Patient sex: M
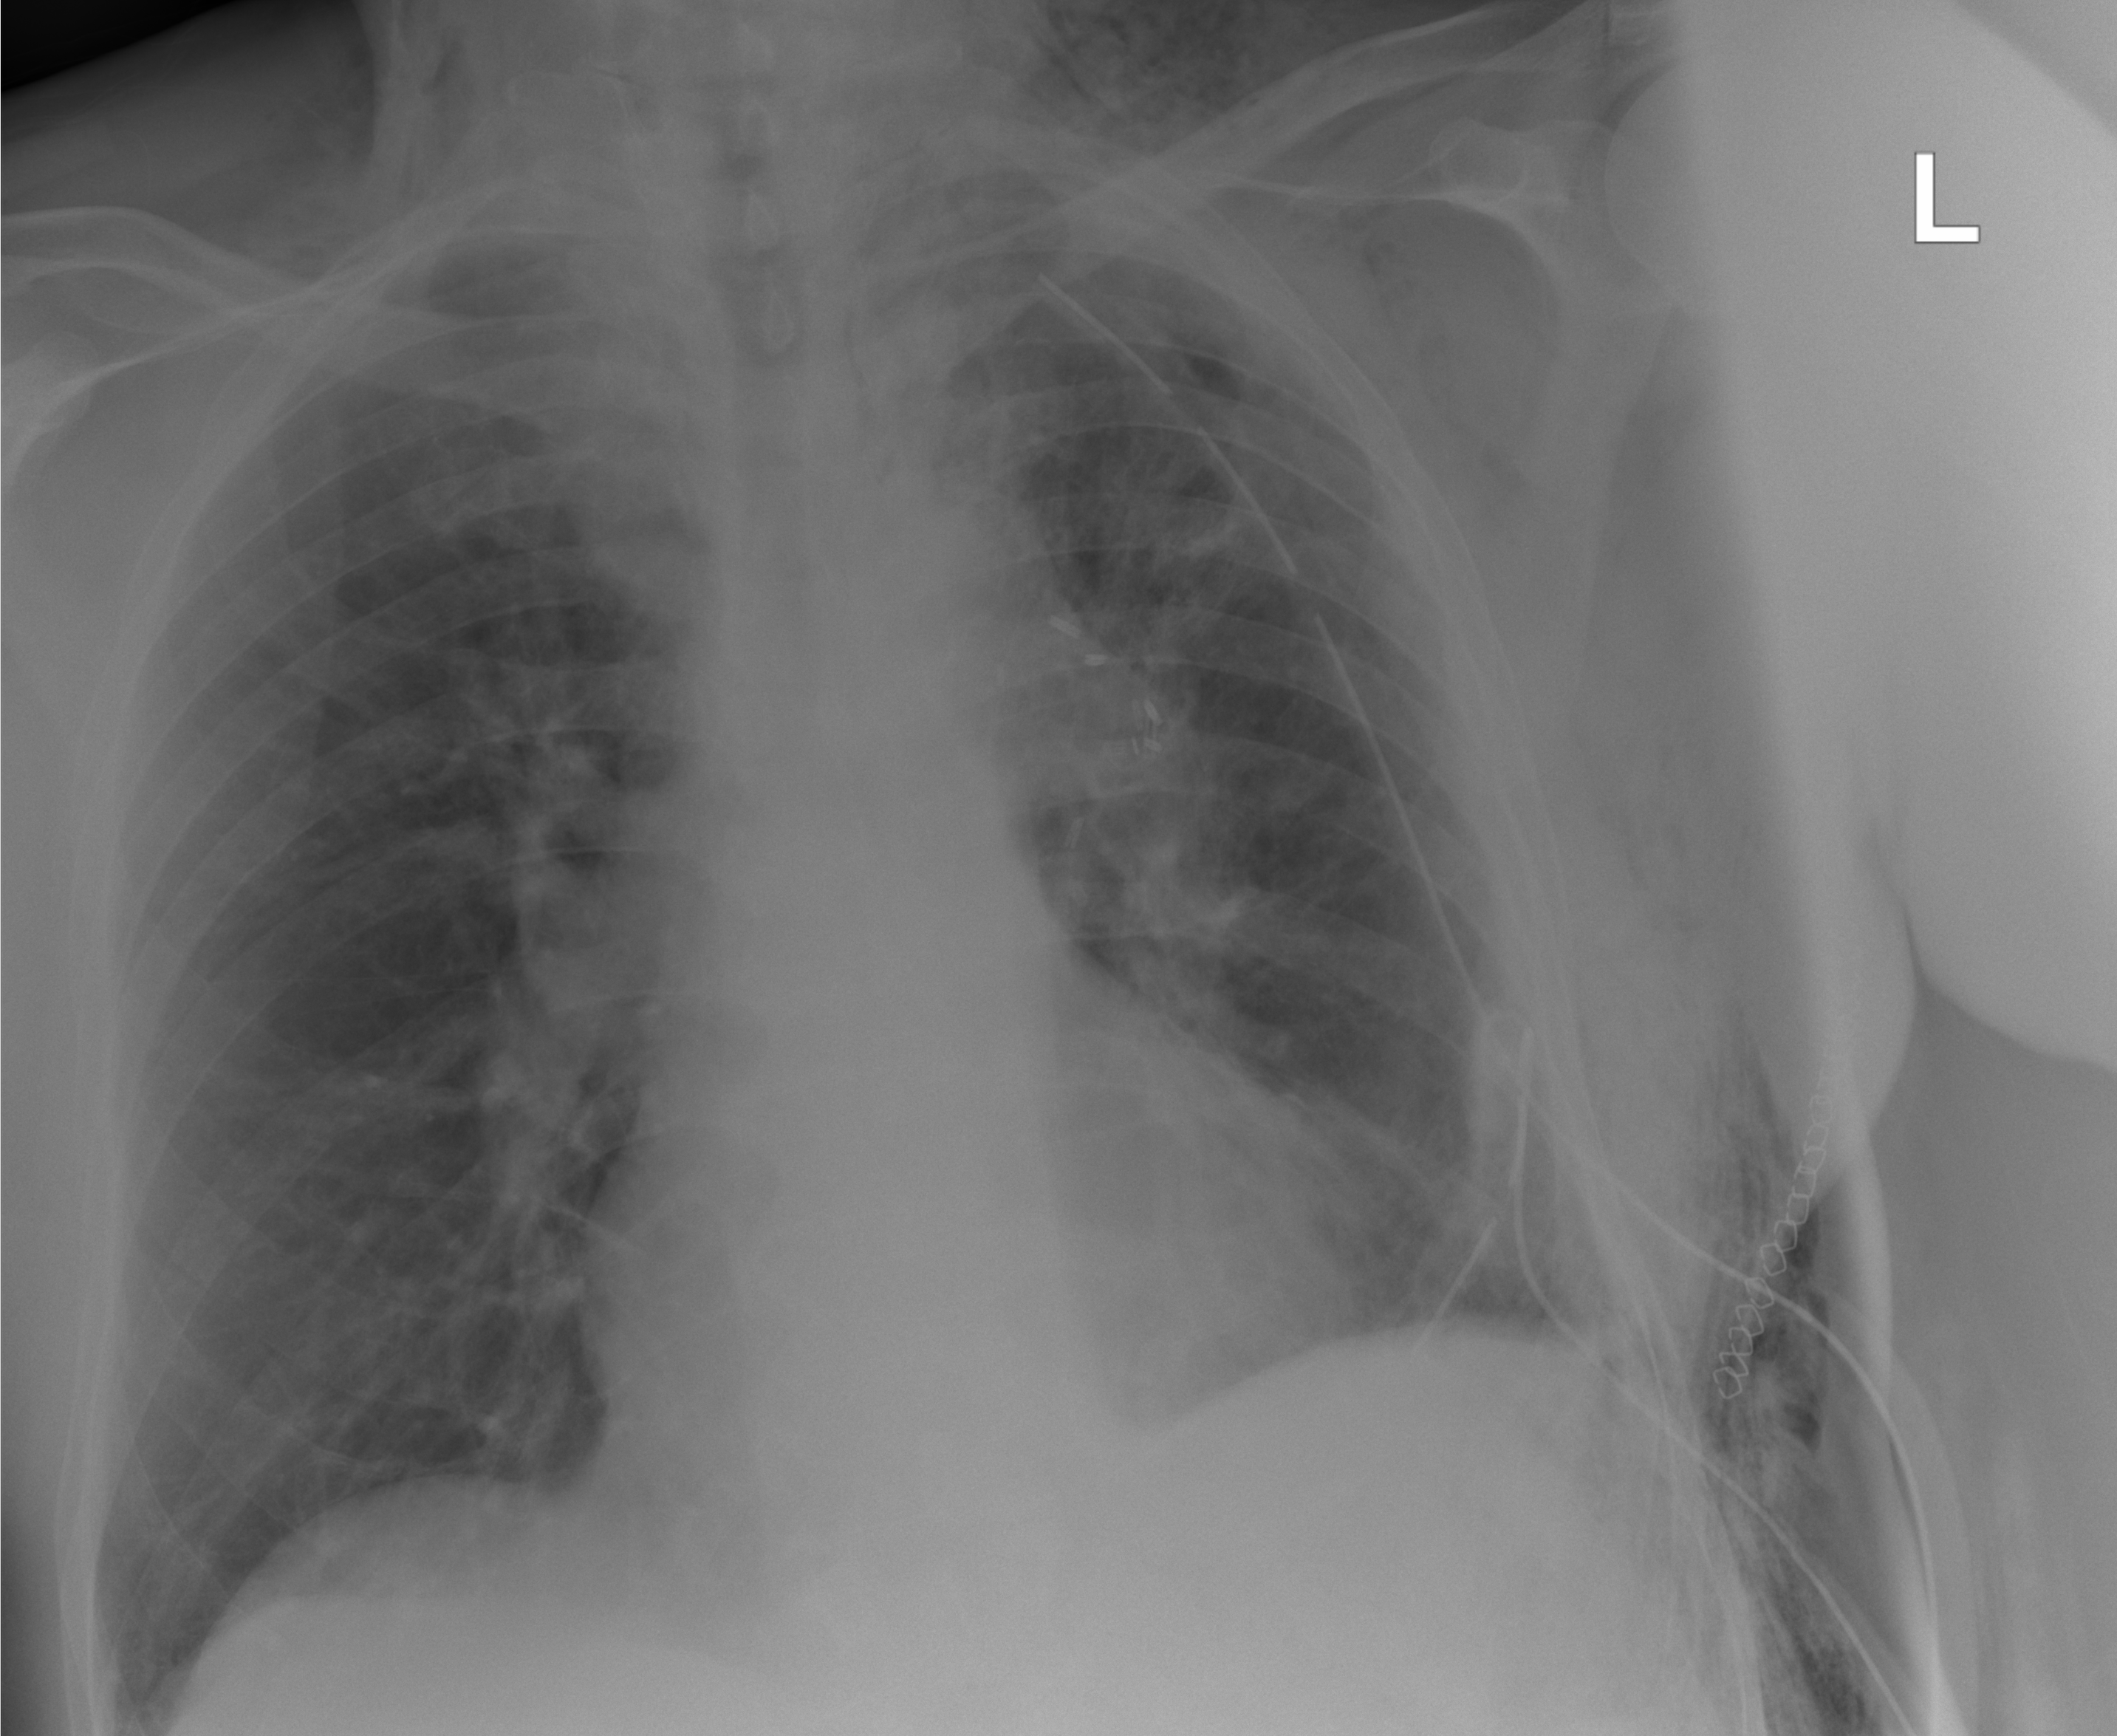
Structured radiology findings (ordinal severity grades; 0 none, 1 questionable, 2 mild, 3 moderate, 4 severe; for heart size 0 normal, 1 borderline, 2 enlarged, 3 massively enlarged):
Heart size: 0
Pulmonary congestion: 0
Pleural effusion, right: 0
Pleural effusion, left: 0
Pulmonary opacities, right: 0
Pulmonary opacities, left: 2
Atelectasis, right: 0
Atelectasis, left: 2